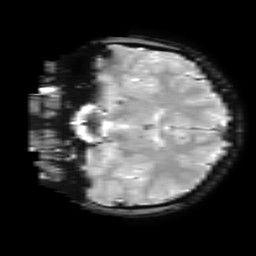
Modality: T2starw
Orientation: coronal
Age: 19
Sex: male
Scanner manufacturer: ge
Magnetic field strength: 3 T
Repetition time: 0.65 s
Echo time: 0.02 s